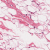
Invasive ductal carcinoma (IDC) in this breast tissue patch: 0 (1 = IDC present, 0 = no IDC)